Question: There is Address Cards view when we click on Contacts in Microsoft Outlook. I want to use this same feature in my application. I am using swing. But didnt get whether the view is a bunch of JTables created at run time or some cells of JTable are highlighted that way? Need your suggestions to create view like this.
I have attached an example image available on the net.

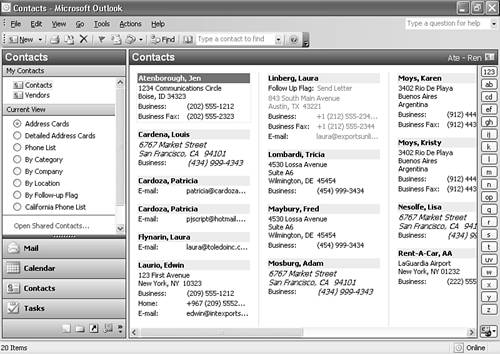
Answer: The core Swing component that comes closest is <URL> and a custom renderer.